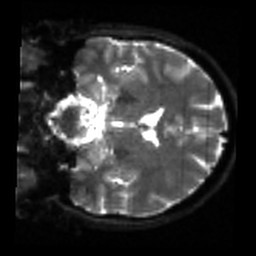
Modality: sbref
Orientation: coronal
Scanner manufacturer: siemens
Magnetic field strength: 3 T
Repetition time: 4 s
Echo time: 0.0594 s